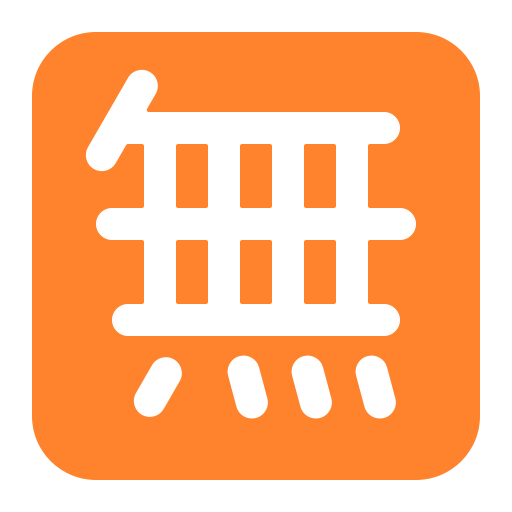
japanese free of charge button flat